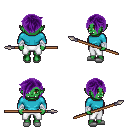
a pixel art fantasy rpg character, female body template, orc, green skin, teal long-sleeve shirt, white pants, purple pixie cut hairstyle, white cloth bandages, white slippers, spear, four views (front, back, left, right), 2x2 character sprite sheet, small pixel art, hard edges, no anti-aliasing